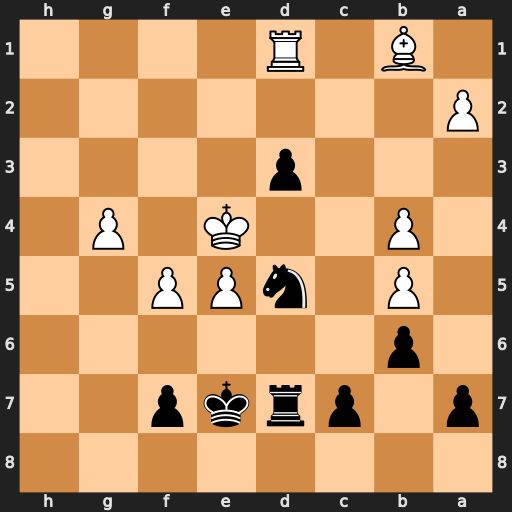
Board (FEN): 8/p1prkp2/1p6/1P1nPP2/1P2K1P1/3p4/P7/1B1R4
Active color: b
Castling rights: -
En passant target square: -
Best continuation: Nc3+ Ke3 Nxd1+